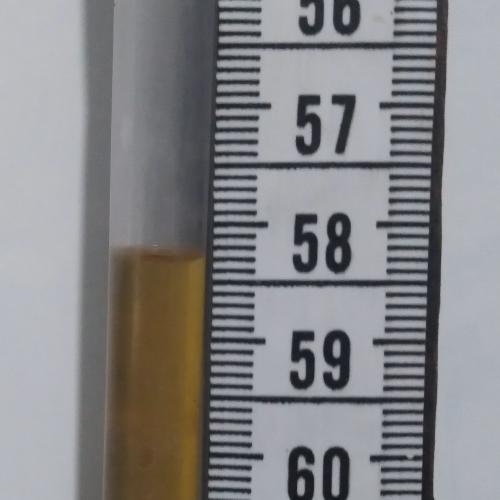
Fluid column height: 58.3 cm